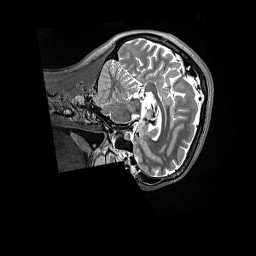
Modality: T2w
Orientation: sagittal
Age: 34
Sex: female
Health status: ill
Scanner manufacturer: siemens
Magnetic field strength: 3 T
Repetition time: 3.2 s
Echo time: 0.564 s